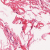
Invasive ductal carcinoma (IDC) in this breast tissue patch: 0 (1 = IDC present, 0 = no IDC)